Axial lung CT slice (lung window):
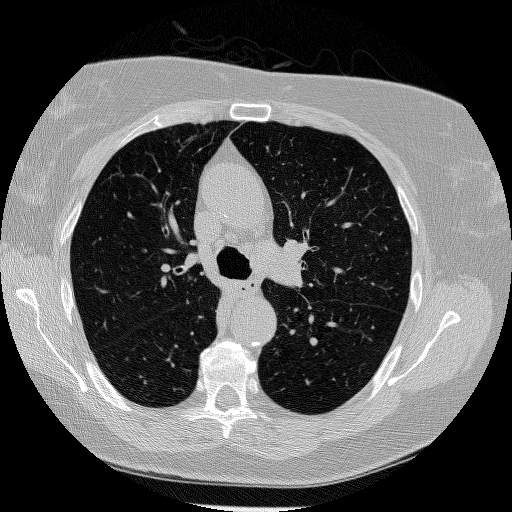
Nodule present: no